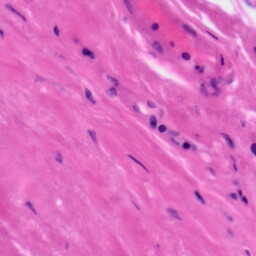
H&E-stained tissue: Tonsil